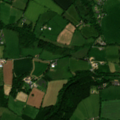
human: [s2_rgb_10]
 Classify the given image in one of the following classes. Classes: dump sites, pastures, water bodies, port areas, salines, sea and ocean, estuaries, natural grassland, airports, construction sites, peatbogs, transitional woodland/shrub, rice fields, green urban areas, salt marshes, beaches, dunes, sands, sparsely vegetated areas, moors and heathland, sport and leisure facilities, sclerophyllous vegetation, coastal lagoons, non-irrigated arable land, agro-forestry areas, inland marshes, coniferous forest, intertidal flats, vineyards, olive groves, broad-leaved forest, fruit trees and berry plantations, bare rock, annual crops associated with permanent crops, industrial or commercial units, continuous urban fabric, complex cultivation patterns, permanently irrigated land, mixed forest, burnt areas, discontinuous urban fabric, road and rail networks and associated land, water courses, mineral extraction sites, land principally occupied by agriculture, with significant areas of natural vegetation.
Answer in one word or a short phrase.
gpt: non-irrigated arable land, pastures, complex cultivation patterns, mixed forest